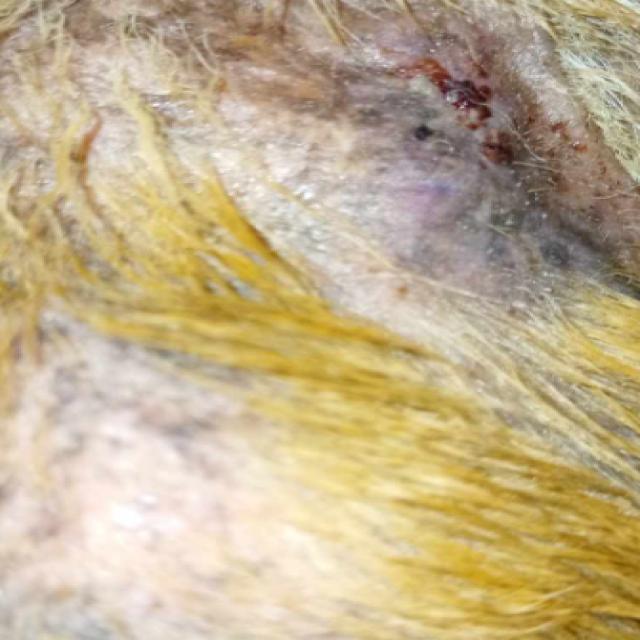
Canine demodicosis (Demodex mange) — caused by Demodex canis mites. Presents with alopecia, follicular papules, pustules, and comedones. Often localized on face and forelimbs.